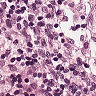
Metastatic tissue present: no